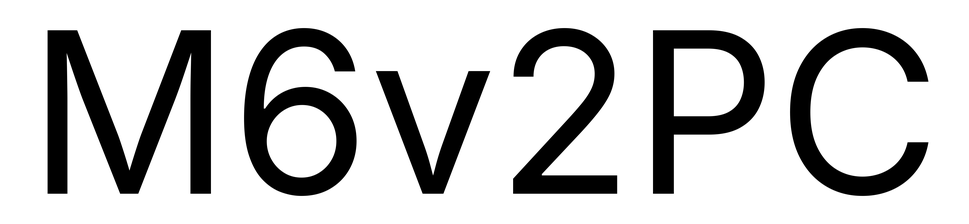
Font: Inter_Regular